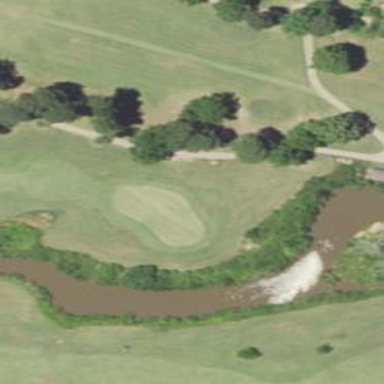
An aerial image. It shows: Golf hole.